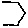
Label: hexagon